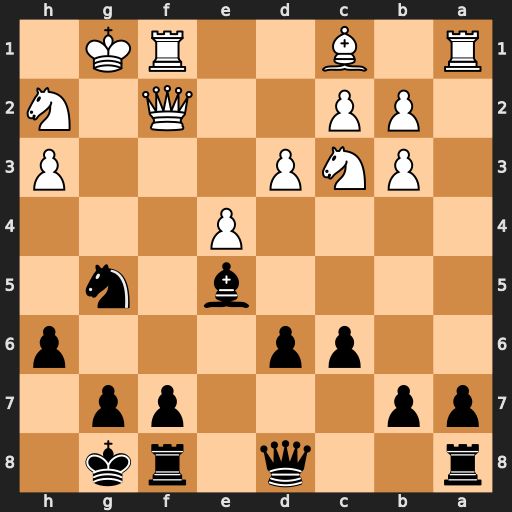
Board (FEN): r2q1rk1/pp3pp1/2pp3p/4b1n1/4P3/1PNP3P/1PP2Q1N/R1B2RK1
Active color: b
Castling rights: -
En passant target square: -
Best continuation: Nxh3+ Kh1 Nxf2+